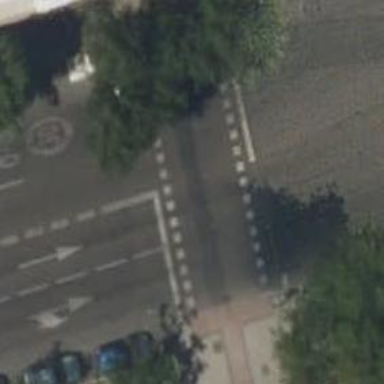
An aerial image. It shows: Road with traffic signals at crossing.